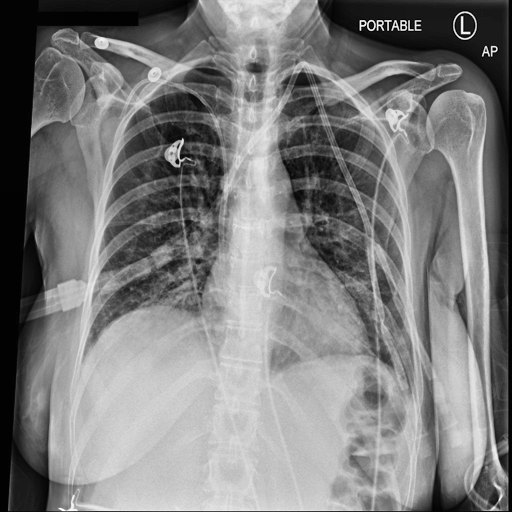
Finding: NORMAL